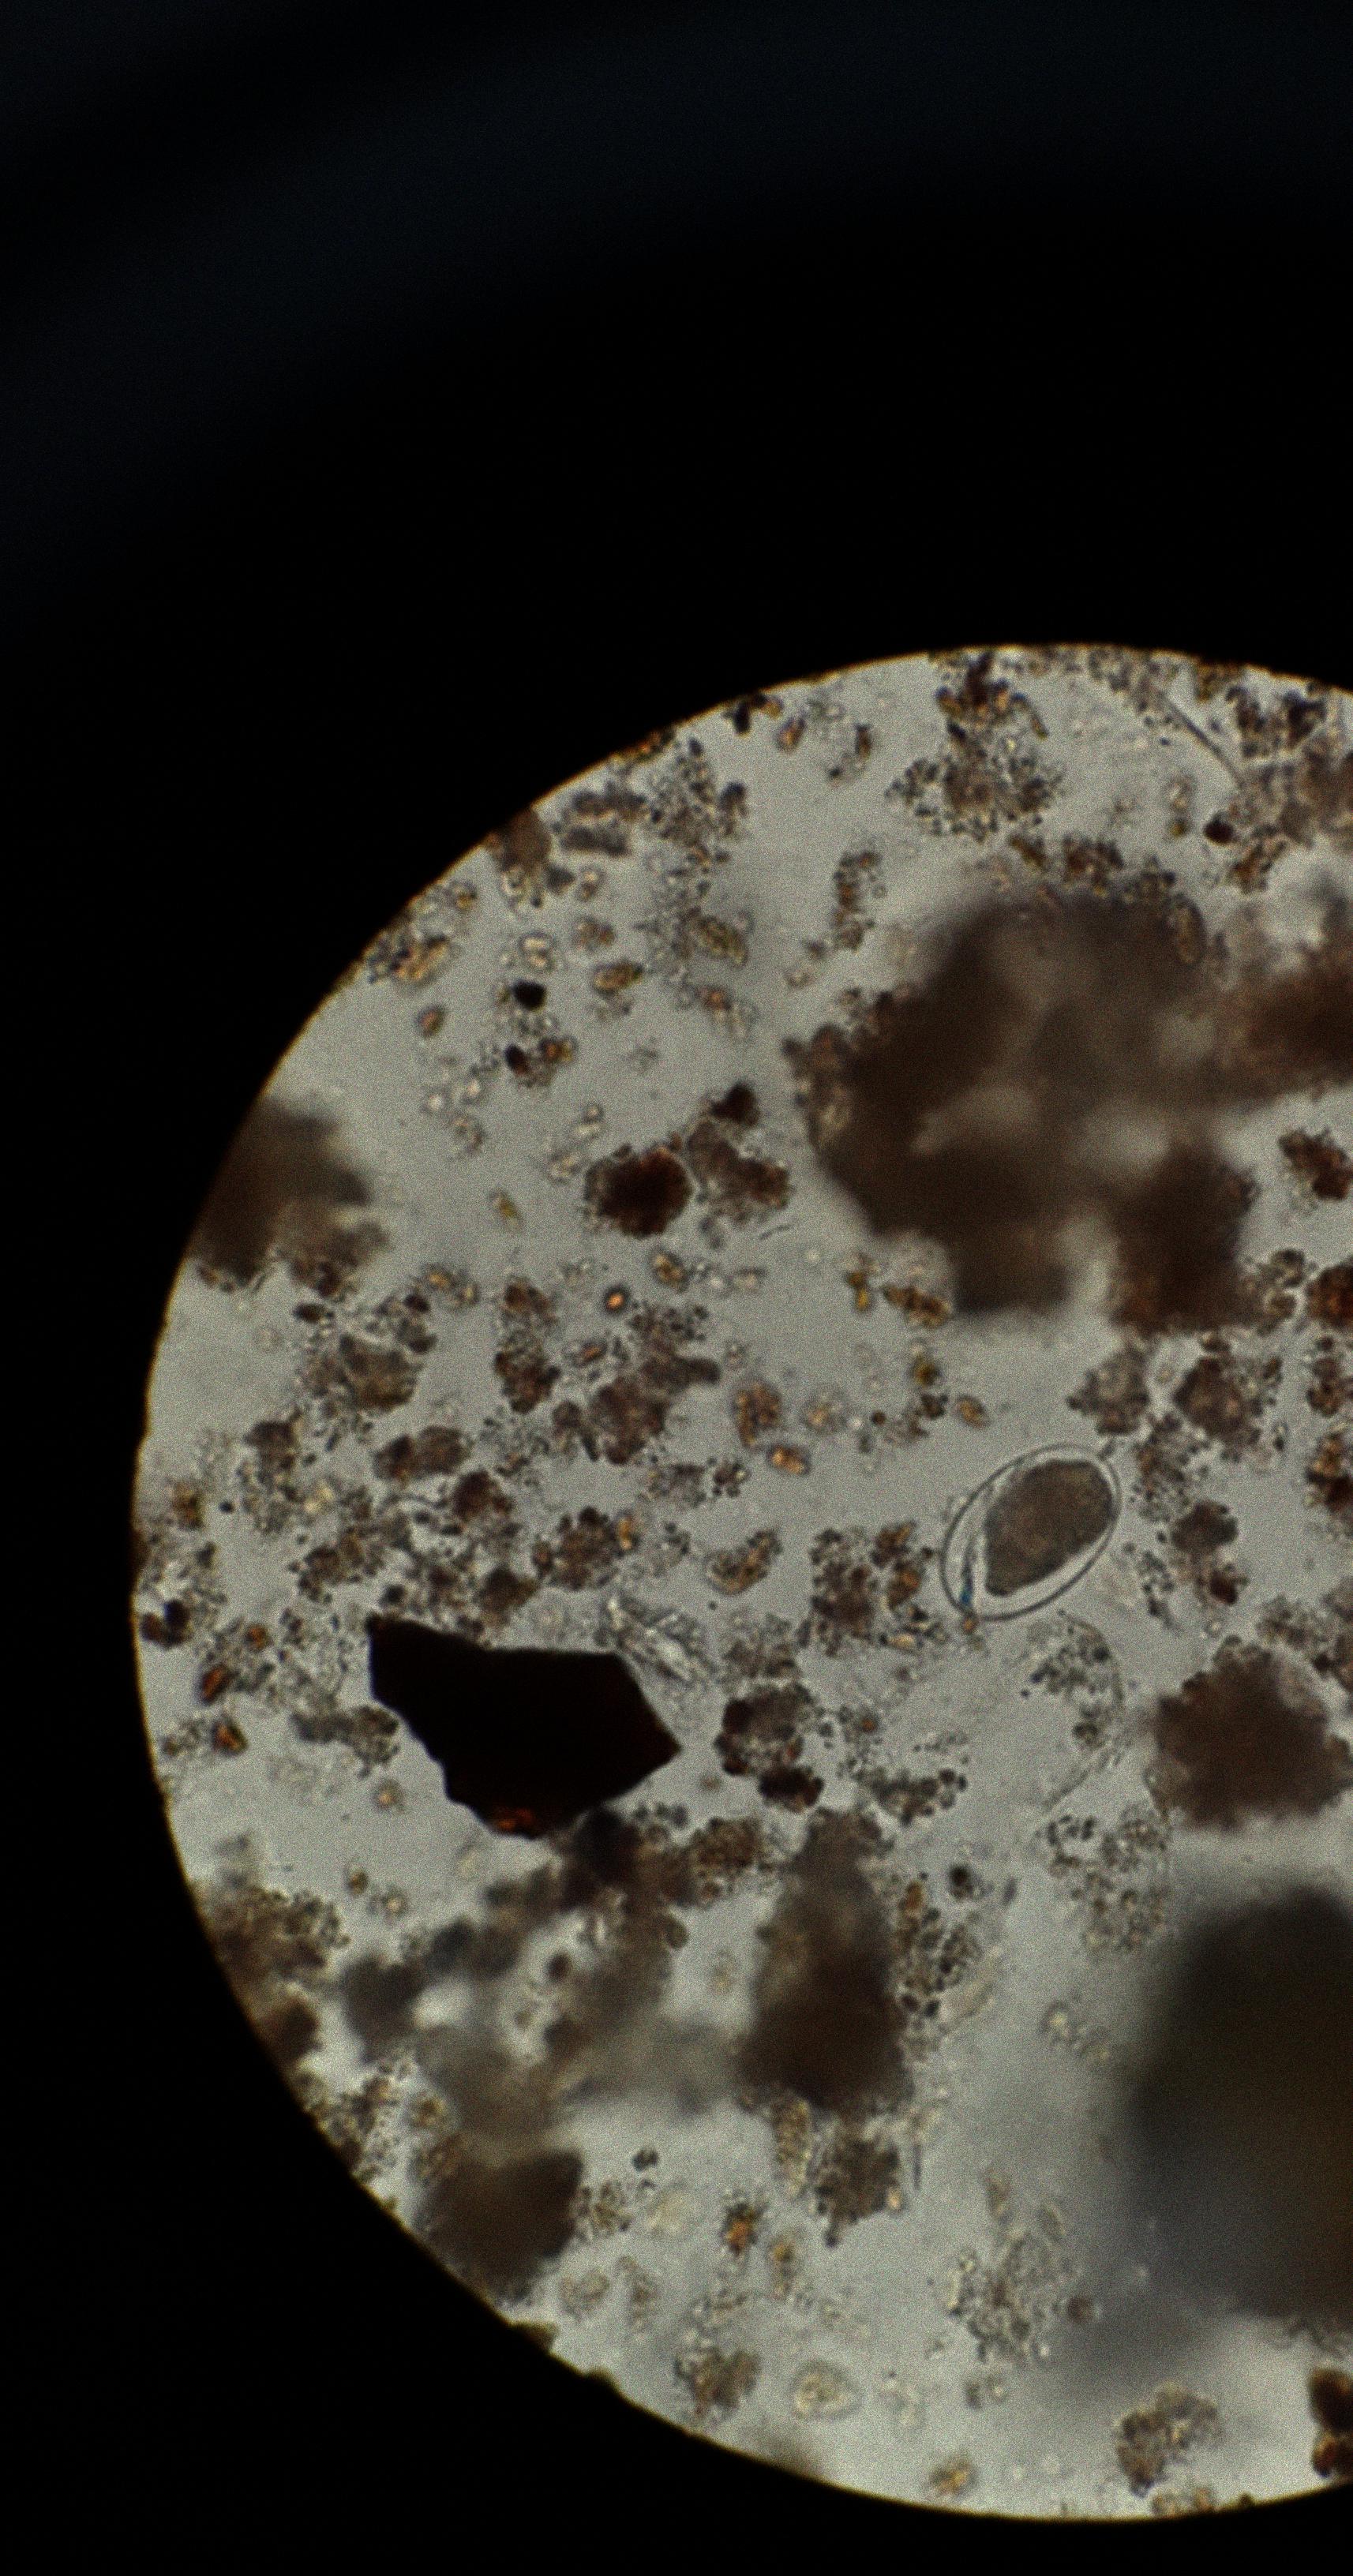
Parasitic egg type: Hookworm egg